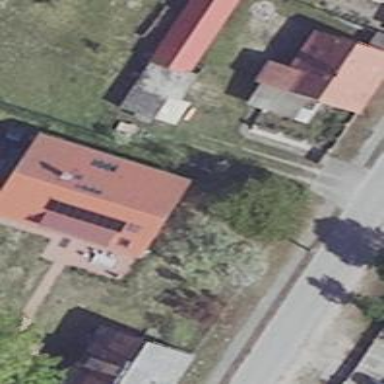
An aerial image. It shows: Simple house.